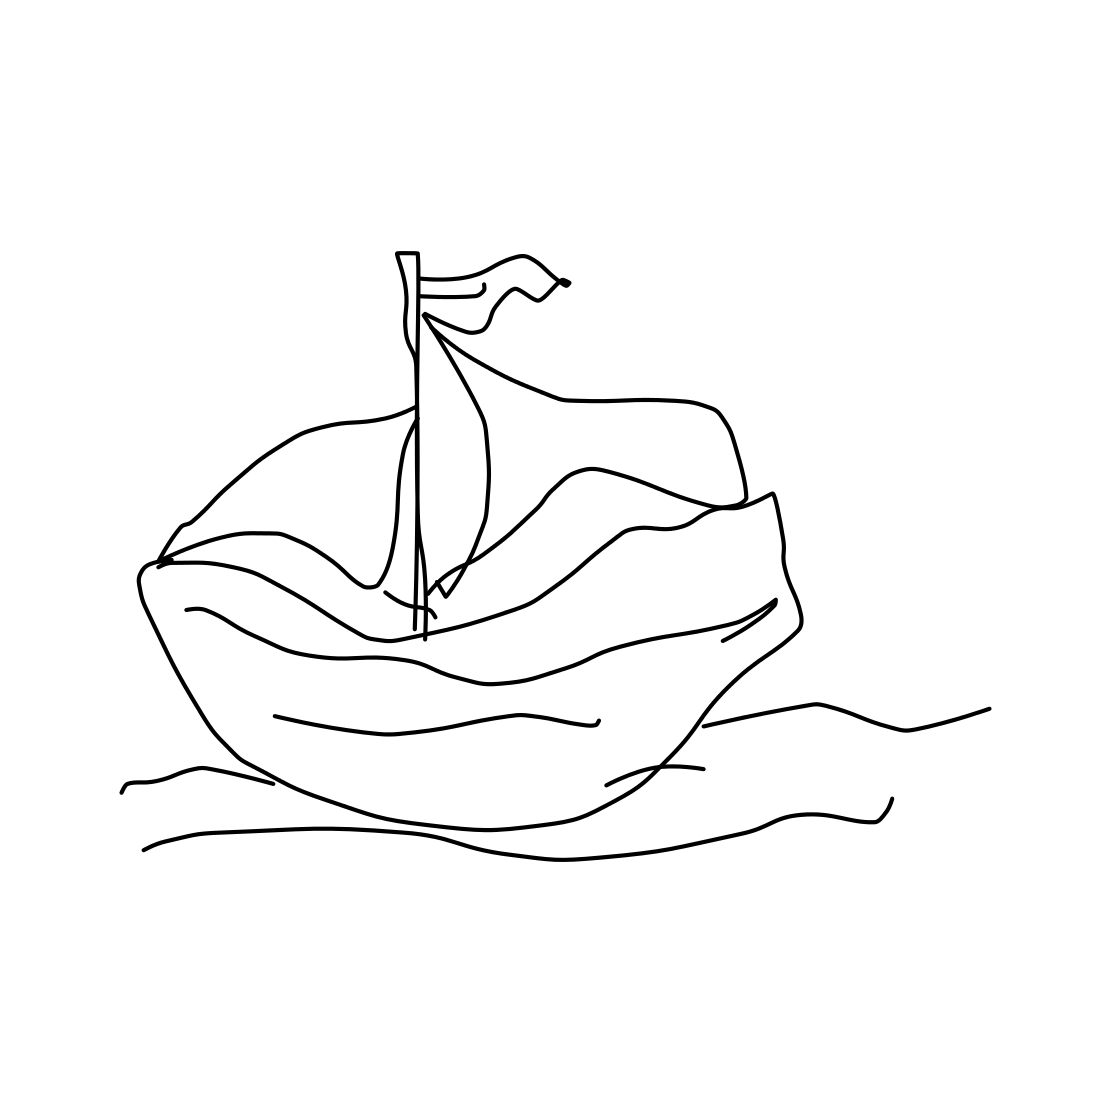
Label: ship